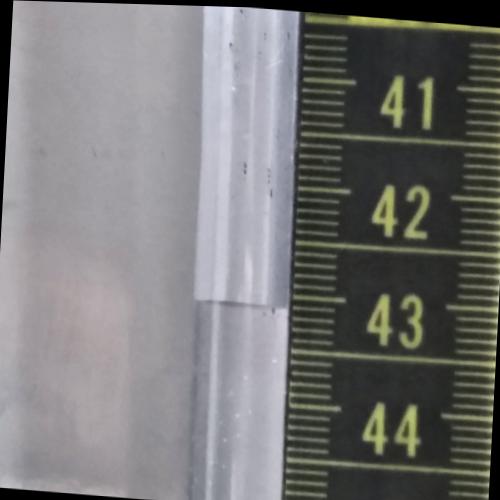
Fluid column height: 43.1 cm